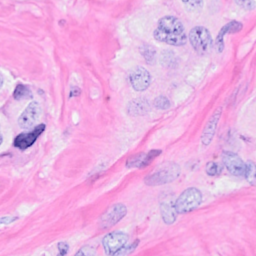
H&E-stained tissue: Breast